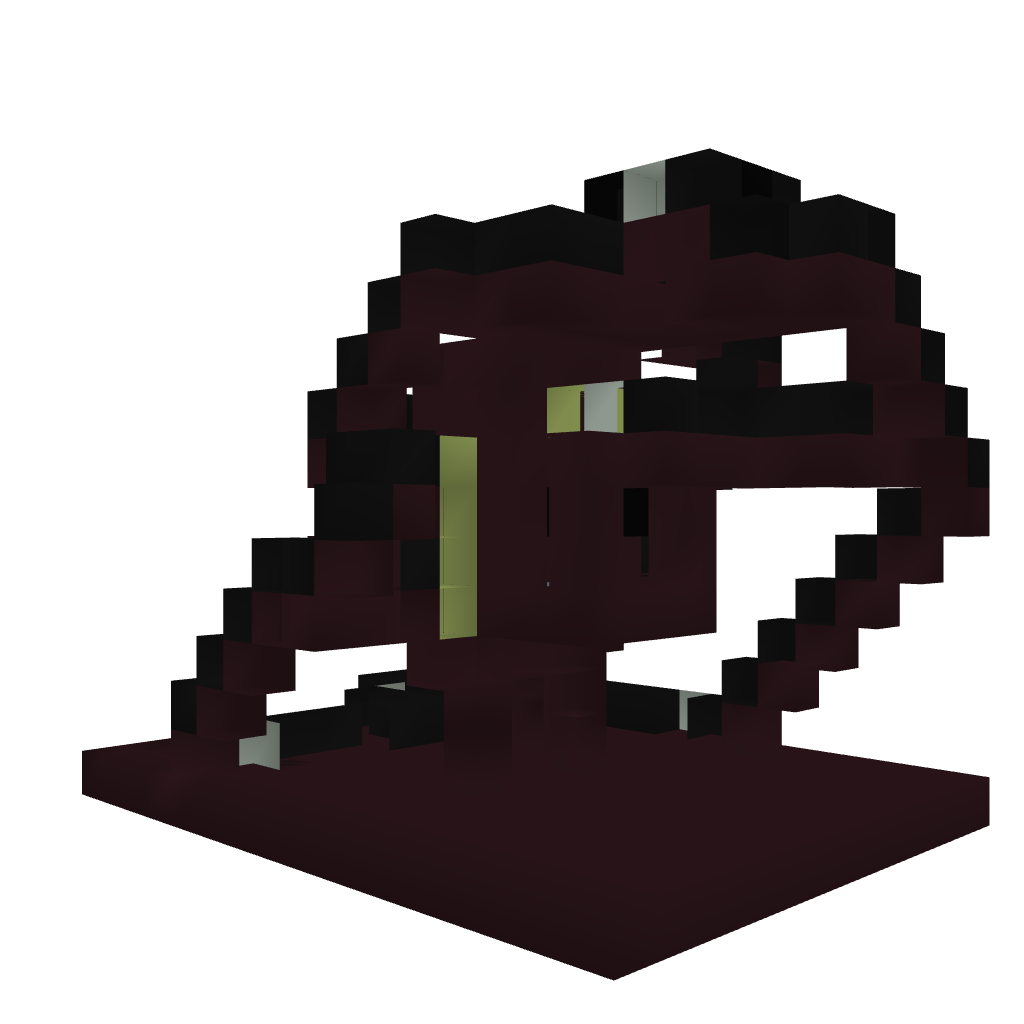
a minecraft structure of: Lava door